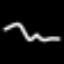
Label: squiggle